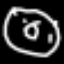
Label: donut